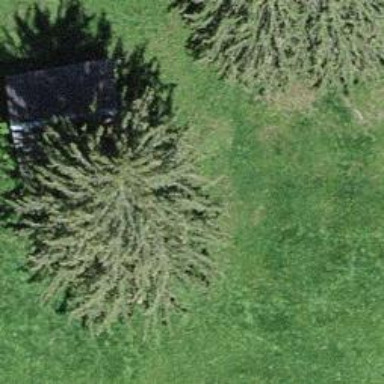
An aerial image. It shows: Evergreen needle-leaved tree.